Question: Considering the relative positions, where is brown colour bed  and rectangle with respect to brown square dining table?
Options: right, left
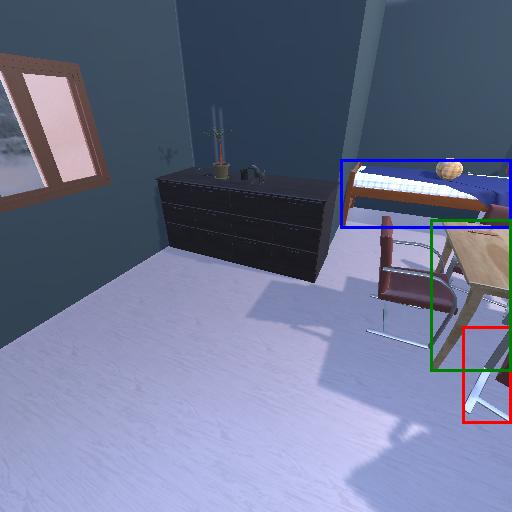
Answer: right